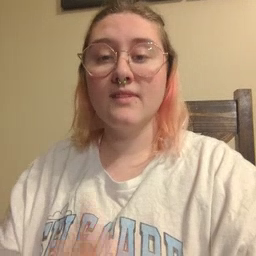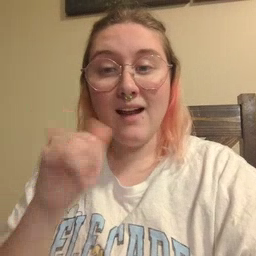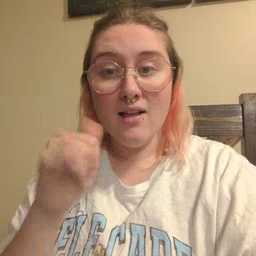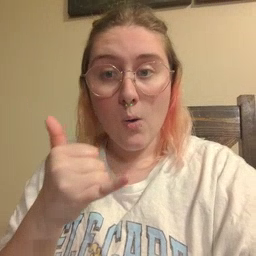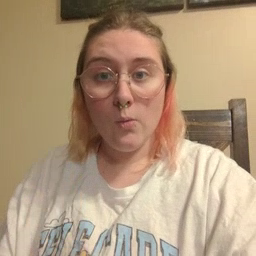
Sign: yellow